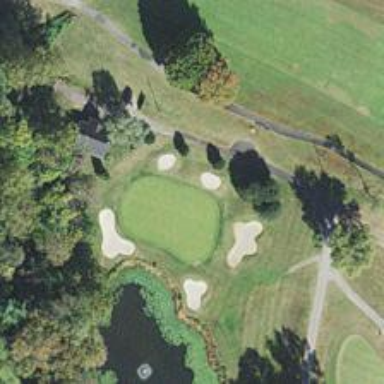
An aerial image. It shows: View of golf hole.